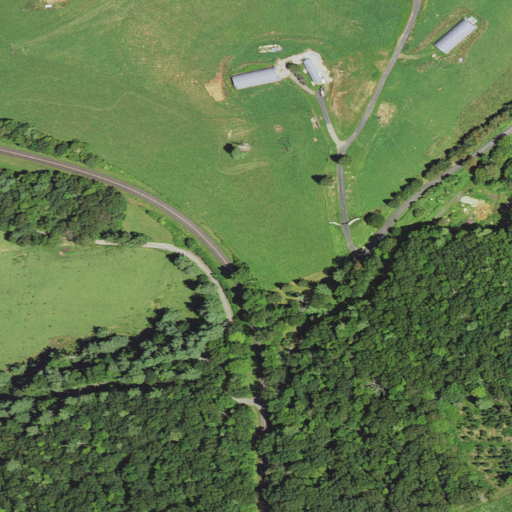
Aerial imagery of gap in North Carolina named Calloway Gap containing pasture, open development, deciduous forest, mixed forest, and low intensity development